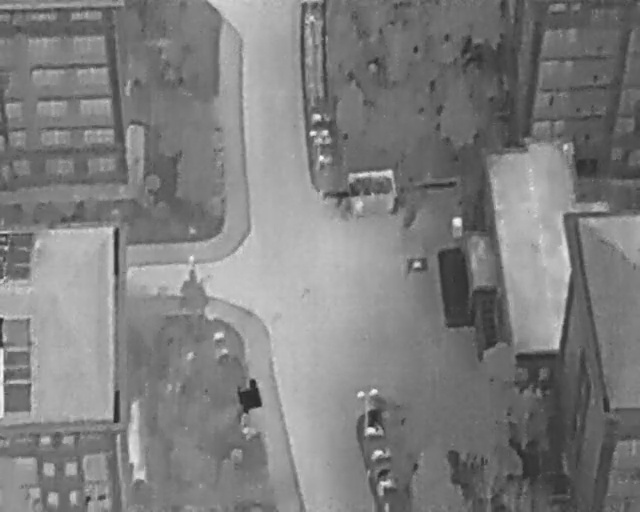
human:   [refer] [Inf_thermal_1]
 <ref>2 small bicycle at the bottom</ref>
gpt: <box>[[57, 81, 59, 85, 2], [58, 86, 60, 90, 2]]</box>